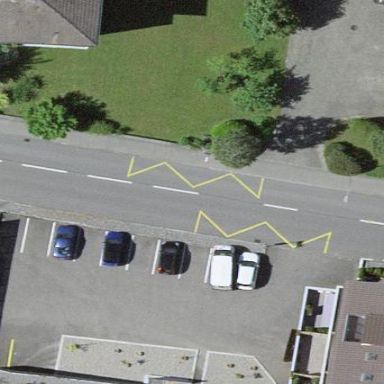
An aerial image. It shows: Parking area with surface.